Question: I want to use animation like progress bar.
I have the xml file prog_drawable.xml
'''
<?xml version="1.0" encoding="utf-8"?>
<animation-list xmlns:android="http://schemas.android.com/apk/res/android"
android:oneshot="false" >
<item
android:drawable="@drawable/progress01"
android:duration="100"/>
<item
android:drawable="@drawable/progress02"
android:duration="100"/>
<item
android:drawable="@drawable/progress03"
android:duration="100"/>
<item
android:drawable="@drawable/progress04"
android:duration="100"/>
<item
android:drawable="@drawable/progress05"
android:duration="100"/>
</animation-list>
'''
File progress0x.png looks like this (for example)

Background in this file is transparent.
In activity's layout xml I have imageview
'''
<RelativeLayout
android:id="@+id/loadingPanel"
android:layout_width="match_parent"
android:layout_height="match_parent" >
<TextView
android:id="@+id/tv_logo2"
android:layout_width="wrap_content"
android:layout_height="wrap_content"
android:text="@string/app_name"
android:textAppearance="?android:attr/textAppearanceLarge" />
<ImageView
android:id="@+id/iv_pb"
android:layout_width="match_parent"
android:layout_height="wrap_content"
android:layout_below="@+id/tv_logo2"
android:layout_marginLeft="8dp"
android:layout_marginRight="8dp"
android:background="@android:color/transparent"
android:contentDescription="@string/app_name" />
</RelativeLayout>
'''
Then in java file
'''
AnimationDrawable ad;
ImageView iv_pb;
...
iv_pb = (ImageView)findViewById(R.id.iv_pb);
iv_pb.setBackgroundResource(R.drawable.prog_drawable);
ad = (AnimationDrawable)iv_pb.getBackground();
ad.start();
'''
When I launch my application I see this animation, but with black background. How can I get transparent background?
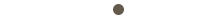
Answer: Even though you are setting 'android:background="@android:color/transparent"' to your 'ImageView' for transparent background, but calling 'iv_pb.setBackgroundResource(R.drawable.prog_drawable);' overrides this, causing your animation-drawable to be set as new background.
So, eventually you need to implement transparency in your image files. Make sure all the files are in '.png' with their background set as transparent.